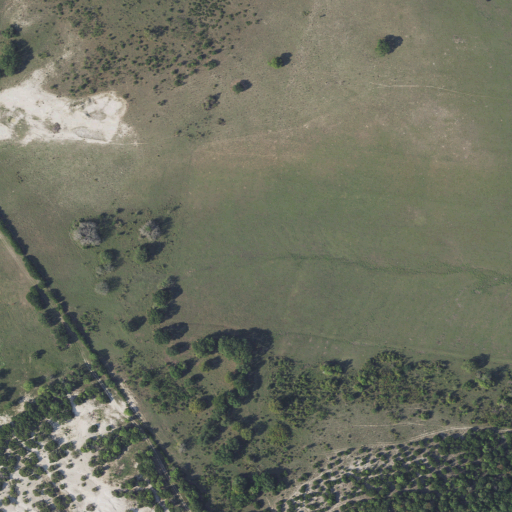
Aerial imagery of gap in Texas named Spring Creek Gap containing grassland, shrub, evergreen forest, and deciduous forest